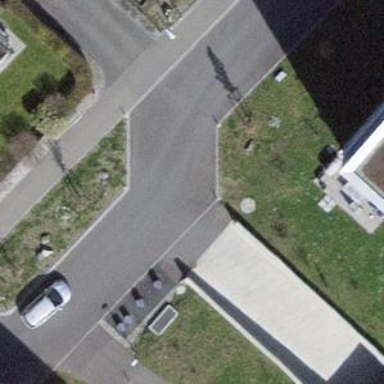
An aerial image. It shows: Bollard.